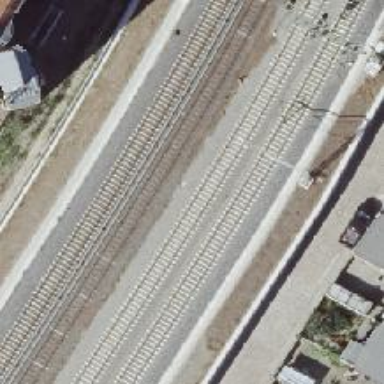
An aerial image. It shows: Railway with electrified contact lines.